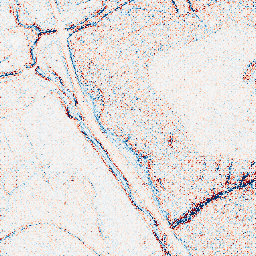
Category: edge_preserving
Decomposition family: anisotropic_diffusion
Decomposition parameters: iterations: 5
kappa: 50
gamma: 0.2
Upsampling method: regularized
Upsampling parameters: scale: 2
lambda_reg: 0.1
Upsampling scale: 2